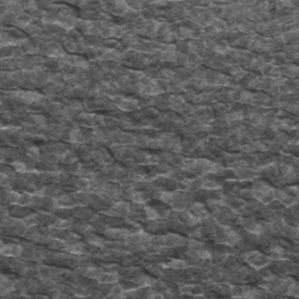
Label: frost